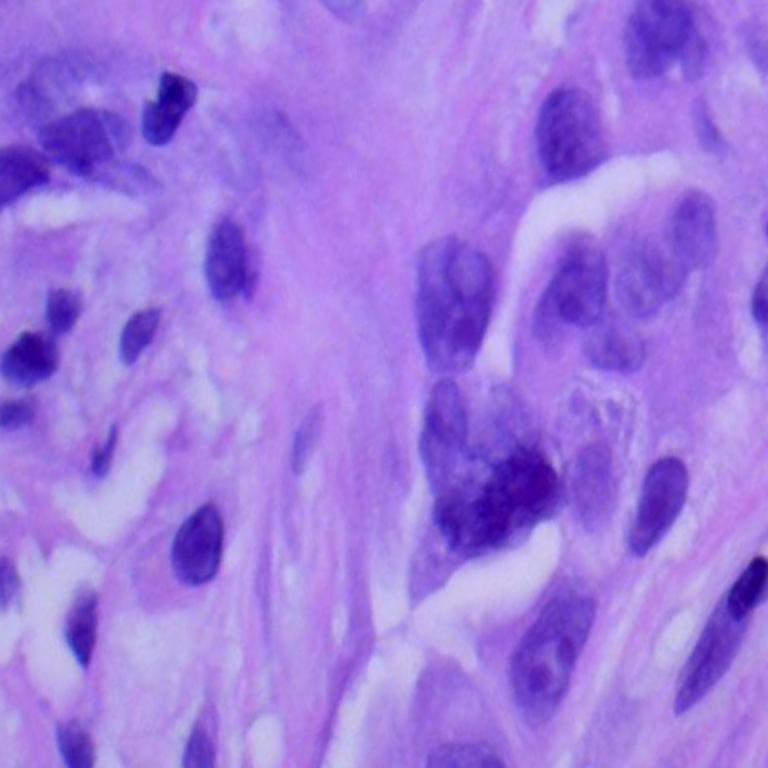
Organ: lung
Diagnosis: adenocarcinomas